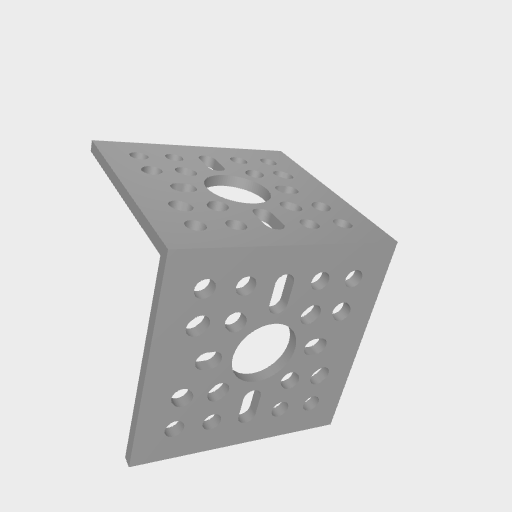
Part: LChannel1H